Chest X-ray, AP view. Patient: 17 years old, sex F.
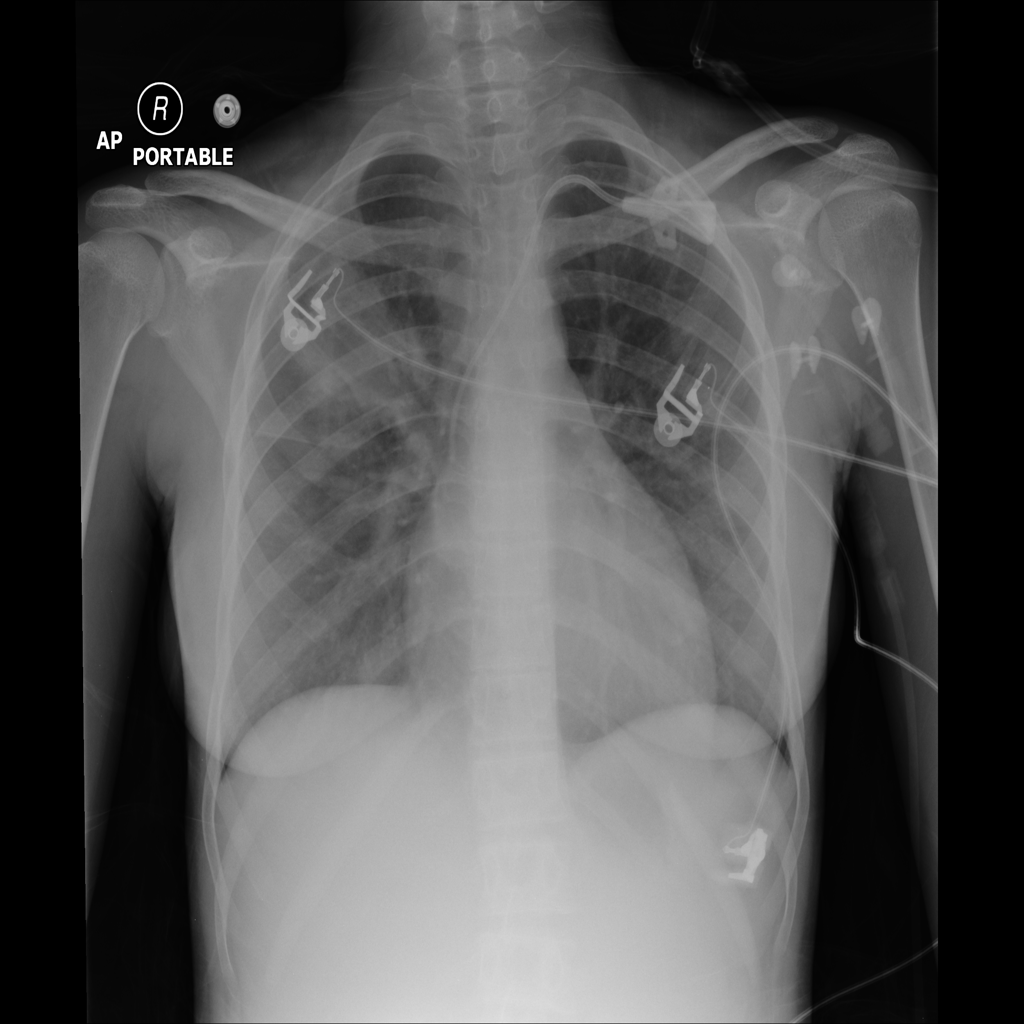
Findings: Consolidation, Mass